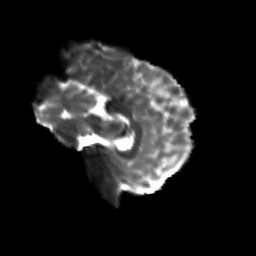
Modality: T2w
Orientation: sagittal
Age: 25
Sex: female
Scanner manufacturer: siemens
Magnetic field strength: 3 T
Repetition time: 3.5 s
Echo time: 0.113 s